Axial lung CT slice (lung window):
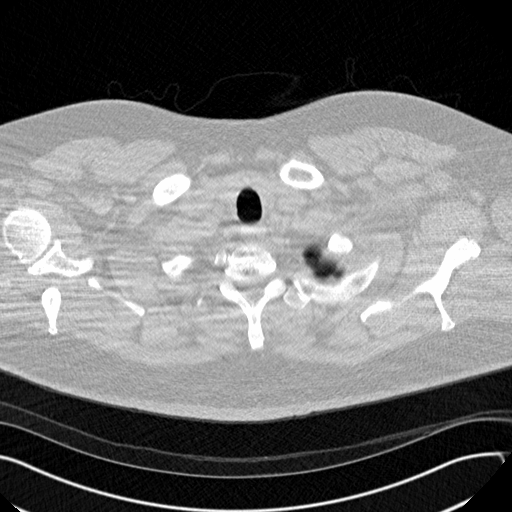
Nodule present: no